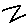
Label: zigzag